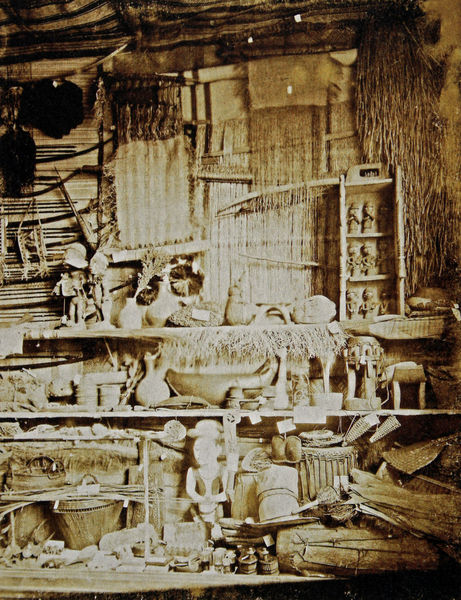
Titel: Afrika-Vitrine in der "Ethnographischen Abteilung" der wissenschaftlichen Sammlung von Gabriel von Max
Standort: Mannheim
Institution: Reiß-Engelhorn Museen
Schlagwörter: braun, grau, schwarz, weiss, schuppen, geschäft, foto, fotografie, photographie, photo, schnitzereien, holzartikel